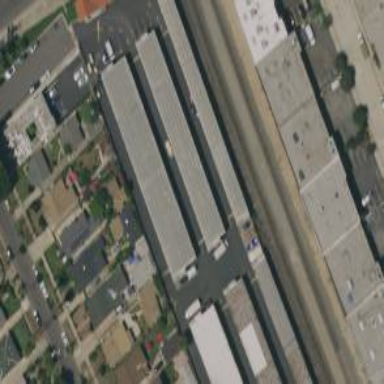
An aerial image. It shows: Warehouse building used for warehousing.